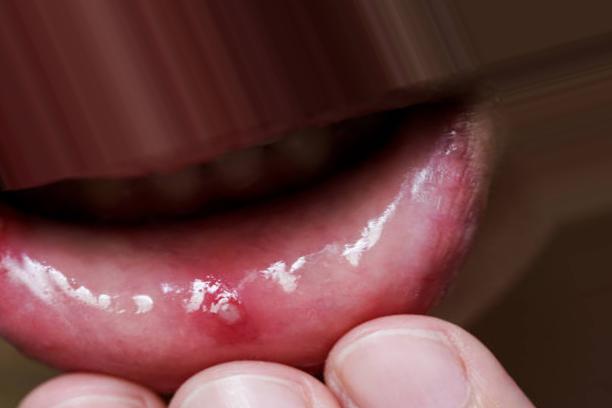
Condition: Mouth Ulcer